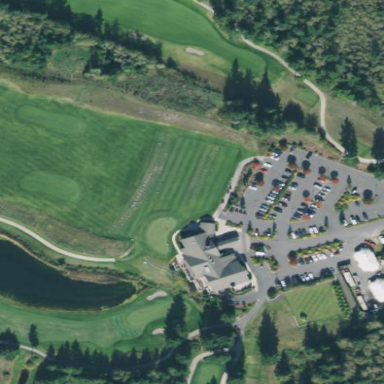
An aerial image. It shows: Grassy area used as driving range for golf.